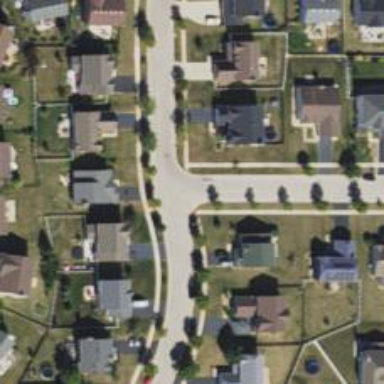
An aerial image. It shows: Residential road.